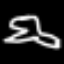
Label: frog